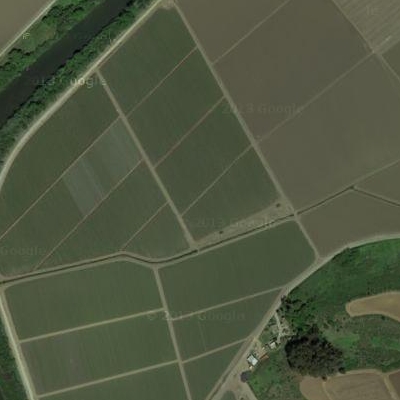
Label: bField